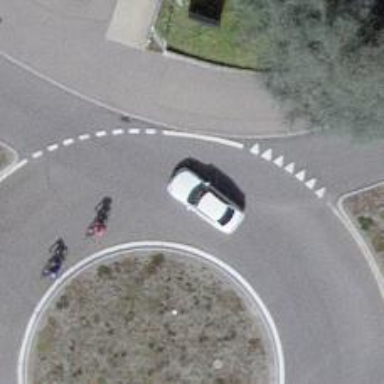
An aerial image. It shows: Residential road with asphalt surface leading to roundabout.